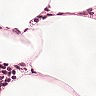
Metastatic tissue present: no